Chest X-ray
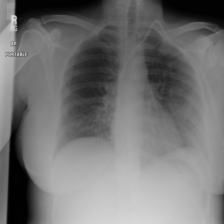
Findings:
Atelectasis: negative
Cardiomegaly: negative
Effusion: negative
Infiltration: negative
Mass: negative
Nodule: negative
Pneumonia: negative
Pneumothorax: negative
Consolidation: negative
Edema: negative
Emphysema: negative
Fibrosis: negative
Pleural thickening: negative
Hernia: negative